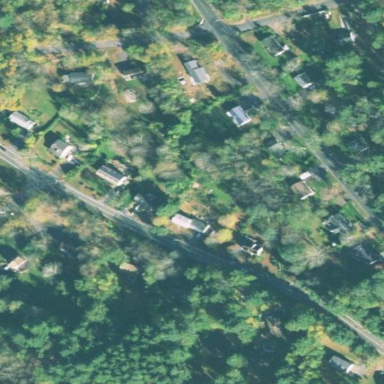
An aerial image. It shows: Residential area in rural setting.